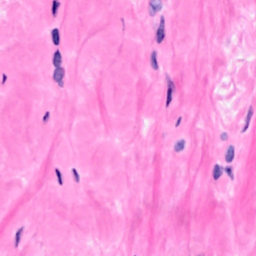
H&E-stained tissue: Breast